Question: Is there a way to remove the outline, when an user click on one of the <URL> tabs?
Set it in CSS did not help.
'''
a {
outline: 0 none !important;
}
'''
Here is a screenshot.

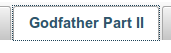
Answer: The outline is added to the 'li' element because it picks up the '.ui-tabs-outline' class after being clicked on. You can override the 'outline' property in the class instead:
'''
li.ui-tabs-outline {
outline: none;
}
'''